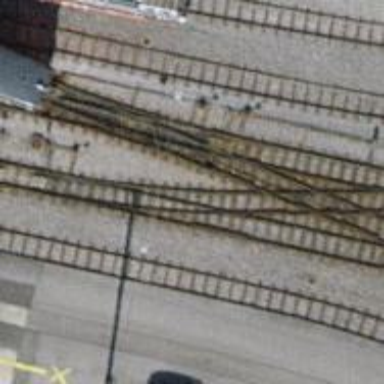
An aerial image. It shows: Narrow-gauge railway yard with one track. The yard is electrified with contact line.